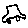
Label: car